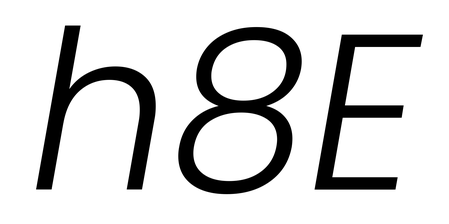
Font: Poppins-LightItalic